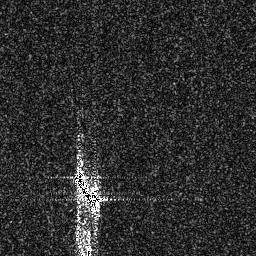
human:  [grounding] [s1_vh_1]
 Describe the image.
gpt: In the satellite image, there is  <ref>1 medium ship </ref> <box>[[26, 64, 40, 82, 0]]</box> located at bottom.